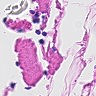
Metastatic tissue present: no